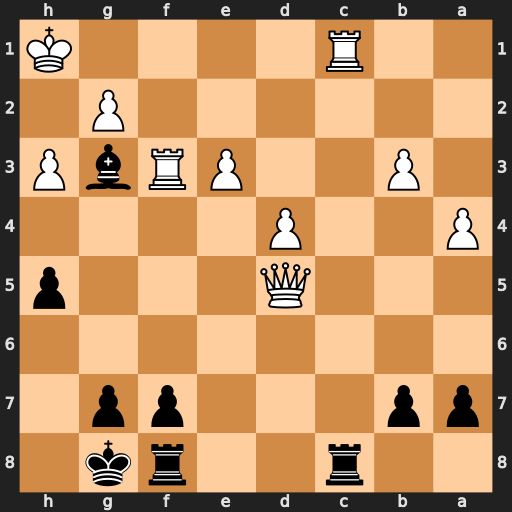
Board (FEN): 2r2rk1/pp3pp1/8/3Q3p/P2P4/1P2PRbP/6P1/2R4K
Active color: b
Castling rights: -
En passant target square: -
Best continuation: Rxc1+ Rf1 Rxf1#